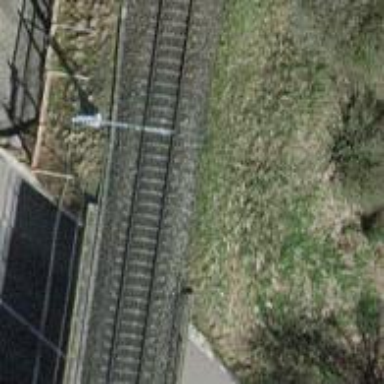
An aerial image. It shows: Railway bridge with electrified contact lines.